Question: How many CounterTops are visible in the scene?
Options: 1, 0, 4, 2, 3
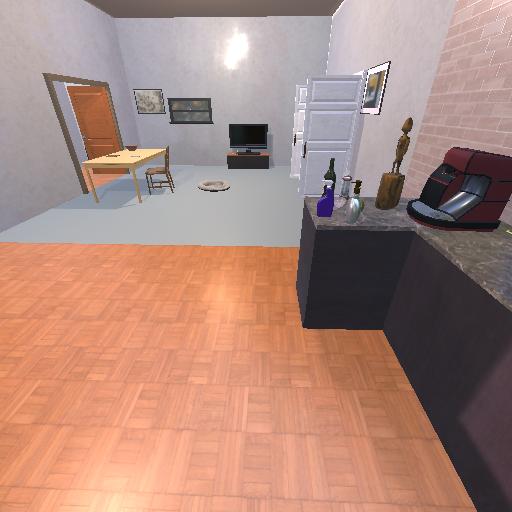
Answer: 1